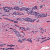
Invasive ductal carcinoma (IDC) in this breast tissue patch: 1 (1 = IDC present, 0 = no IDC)